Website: macys
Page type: billing-address
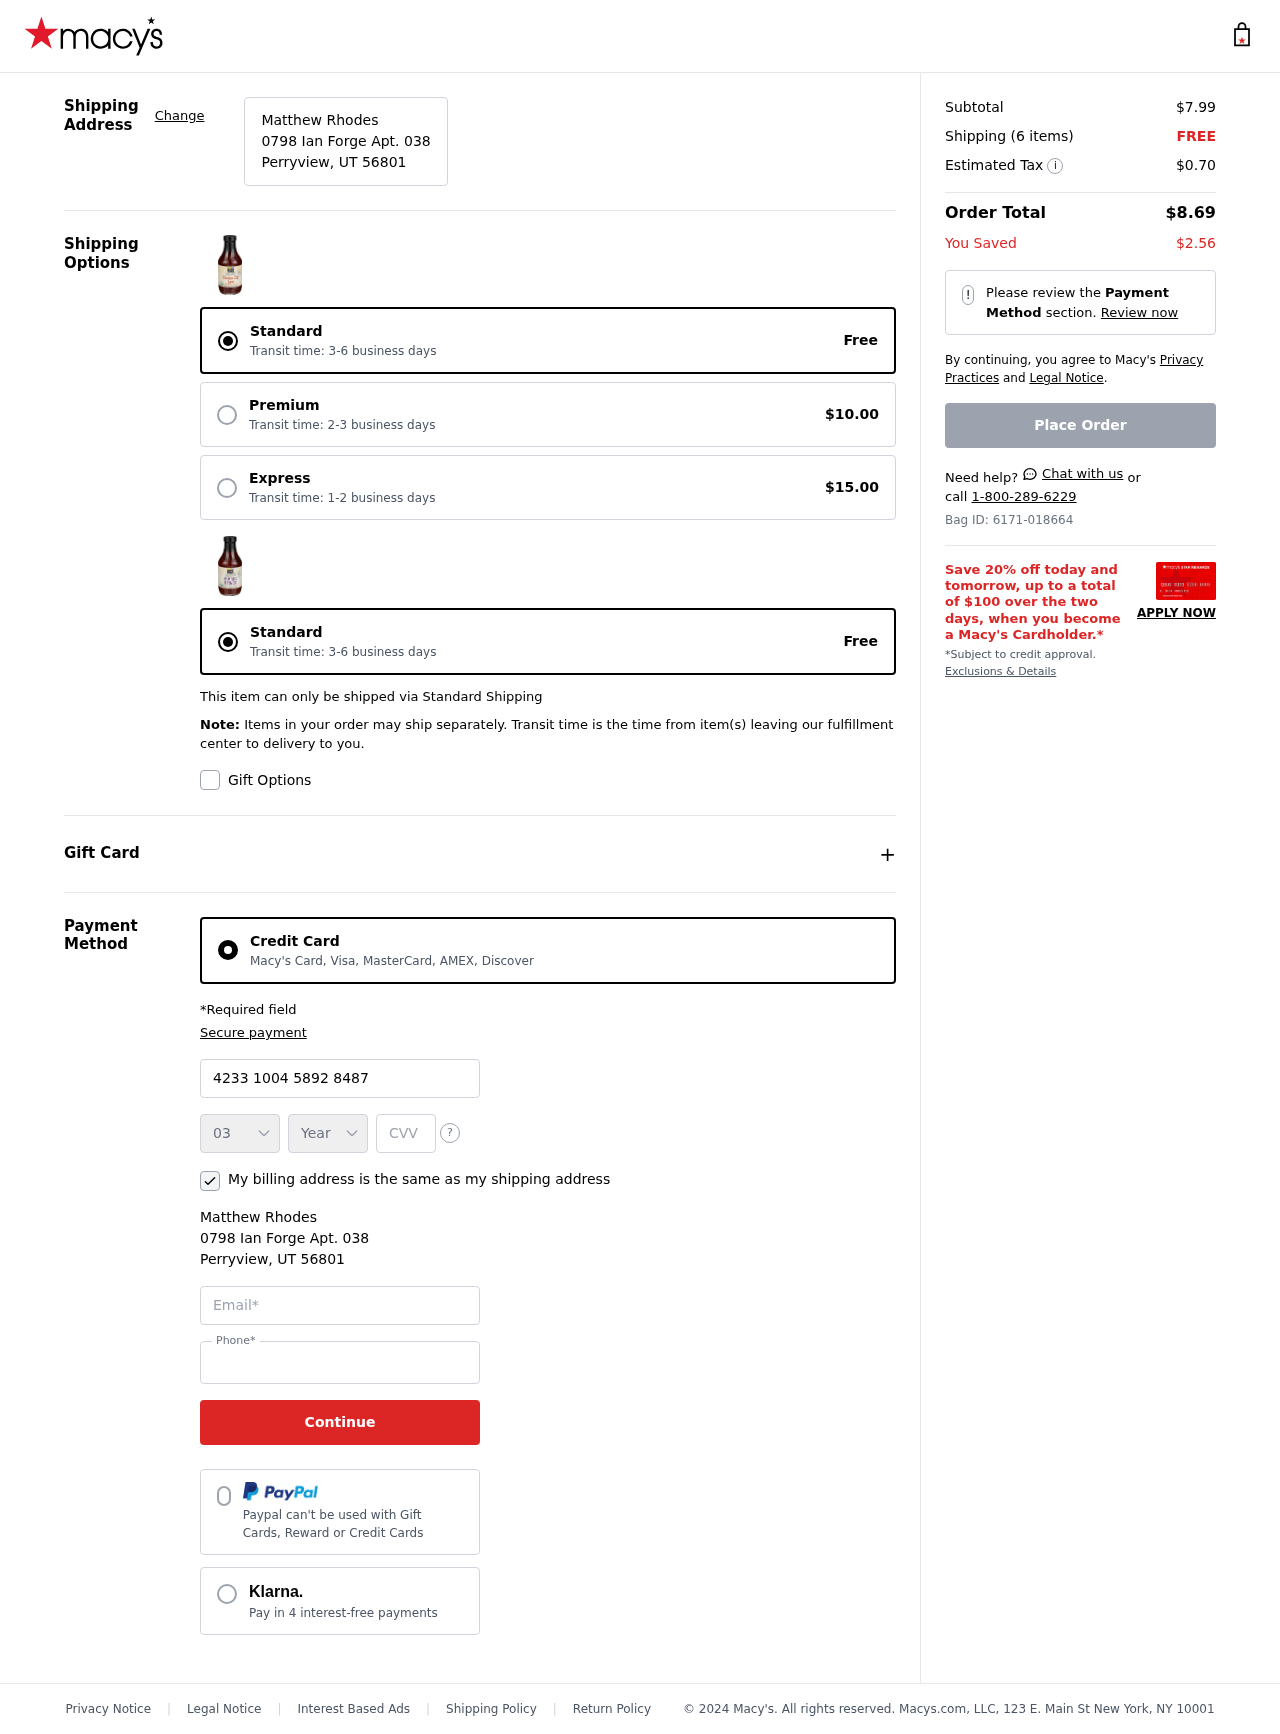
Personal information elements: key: PII_CARD_CVV
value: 443
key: PII_CARD_EXPIRY_MONTH
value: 03
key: PII_CARD_EXPIRY_YEAR
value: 30
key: PII_CARD_NUMBER
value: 4233 1004 5892 8487
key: PII_CITY_STATE_ZIP
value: Perryview, UT 56801
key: PII_EMAIL
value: matthew.rhodes@hotmail.com
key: PII_FULLNAME
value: Matthew Rhodes
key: PII_PHONE
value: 9038933888
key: PII_STREET
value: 0798 Ian Forge Apt. 038
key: PII_FULLNAME2
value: Matthew Rhodes
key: PII_CITY
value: Perryview
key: PII_STATE_ABBR
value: UT
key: PII_POSTCODE
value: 56801
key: PII_POSTCODE_FULL
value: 56801
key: PII_CITY_STATE
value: Perryview, UT
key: PII_POSTCODE_NUMERIC
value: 56801
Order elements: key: ORDER_SUBTOTAL
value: $7.99
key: ORDER_NUM_ITEMS
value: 6
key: ORDER_SHIPPING_COST
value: FREE
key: ORDER_TAX
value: $0.70
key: ORDER_TOTAL
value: $8.69
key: ORDER_SAVINGS
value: $2.56
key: ORDER_ID
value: Bag ID: 6171-018664